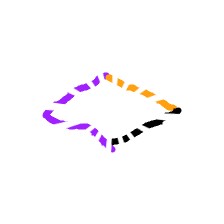
Shape: rhombus